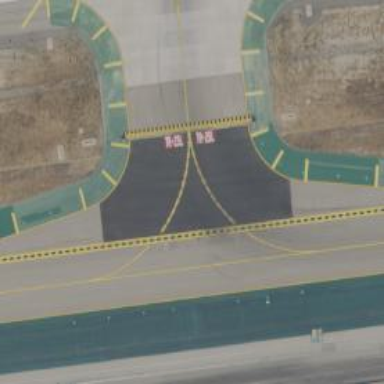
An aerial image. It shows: View of taxiway at the airport.